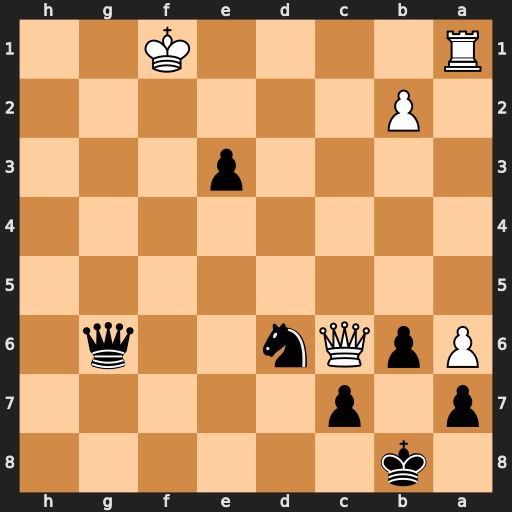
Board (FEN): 1k6/p1p5/PpQn2q1/8/8/4p3/1P6/R4K2
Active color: b
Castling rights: -
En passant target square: -
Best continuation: Qf6+ Kg1 Qf2+ Kh1 e2